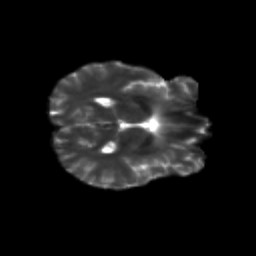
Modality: T2w
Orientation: axial
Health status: healthy
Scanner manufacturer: siemens
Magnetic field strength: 3 T
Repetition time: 12 s
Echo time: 0.092 s